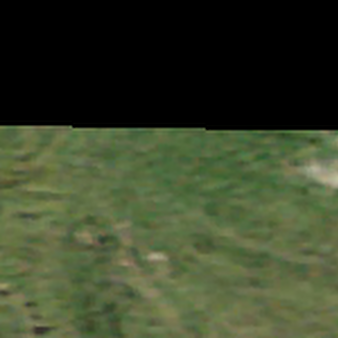
Label: other